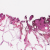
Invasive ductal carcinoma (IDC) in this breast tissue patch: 0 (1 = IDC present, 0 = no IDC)